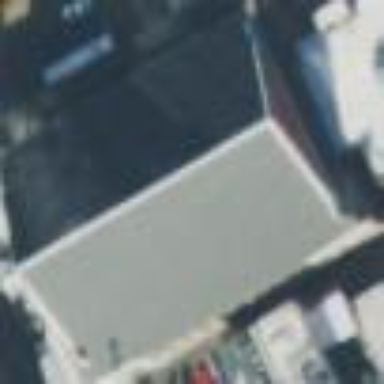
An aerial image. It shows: Protected theatre building.